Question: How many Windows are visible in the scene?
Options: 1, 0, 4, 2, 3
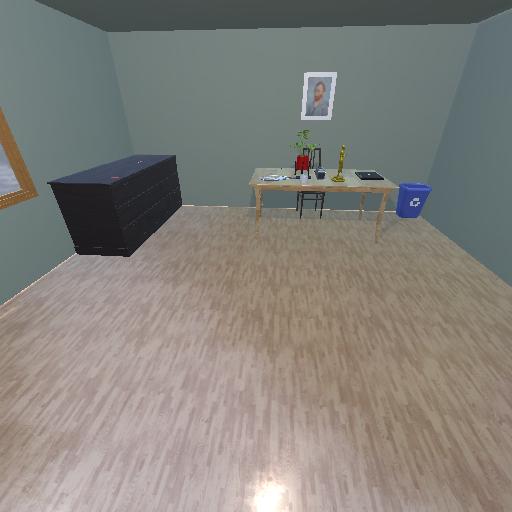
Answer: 1